Field crop: maize
Growth stage: 2
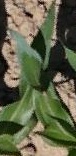
Species: maize